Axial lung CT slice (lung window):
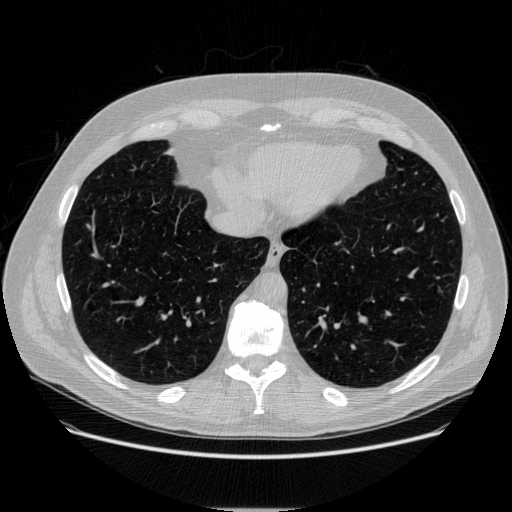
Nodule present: no